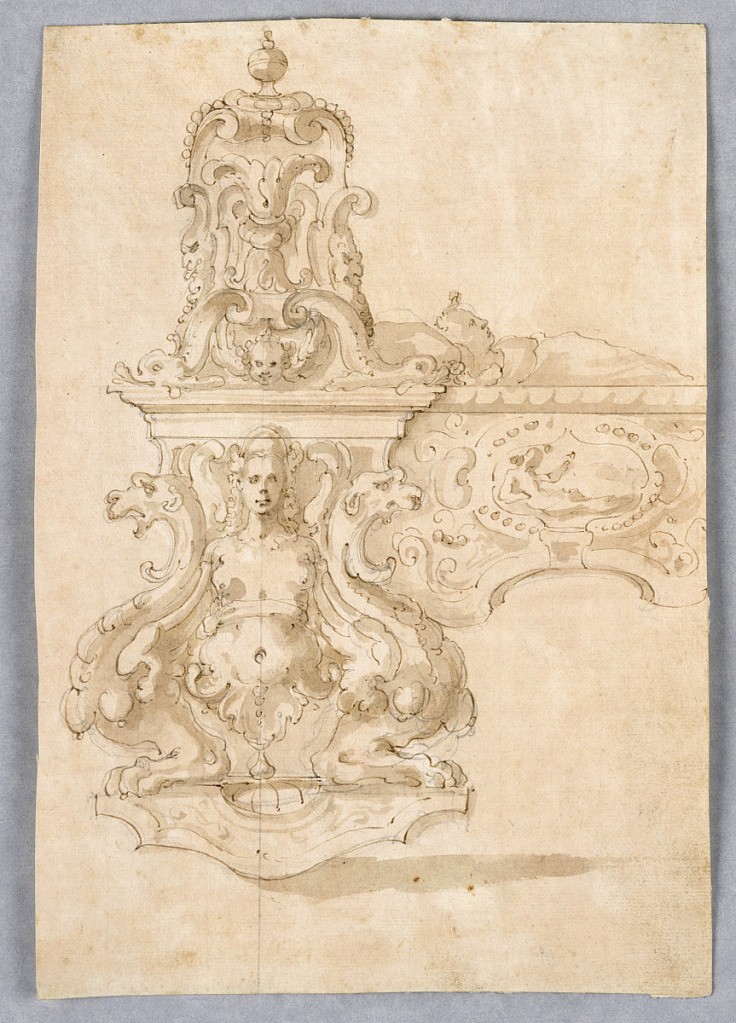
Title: CRADLE
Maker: Unknown
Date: ca. 1580
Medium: pen and brown ink with brown wash and traces of graphite
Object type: Drawing
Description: off-white laid paper on secondary paper support